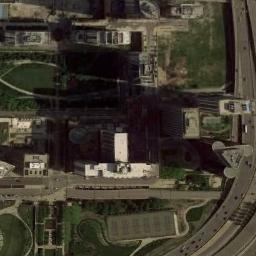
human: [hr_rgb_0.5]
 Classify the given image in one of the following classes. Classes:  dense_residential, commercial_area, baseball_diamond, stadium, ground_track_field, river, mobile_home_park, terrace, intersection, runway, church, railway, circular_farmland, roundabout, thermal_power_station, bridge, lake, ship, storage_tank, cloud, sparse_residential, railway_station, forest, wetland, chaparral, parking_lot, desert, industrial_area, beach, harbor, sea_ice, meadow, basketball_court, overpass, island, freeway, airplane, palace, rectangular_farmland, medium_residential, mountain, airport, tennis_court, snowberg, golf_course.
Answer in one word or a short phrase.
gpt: commercial_area